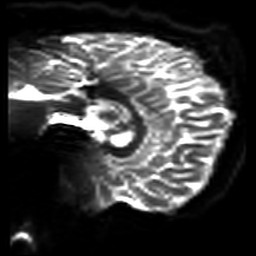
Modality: DWI
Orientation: sagittal
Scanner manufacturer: philips
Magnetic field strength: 7 T
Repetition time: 9.612 s
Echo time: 0.073 s